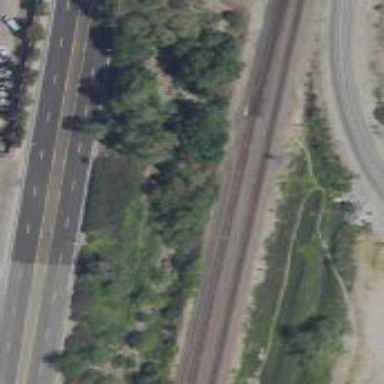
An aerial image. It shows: Railway track.